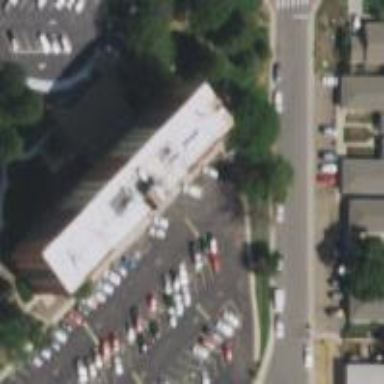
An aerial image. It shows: Part of building is shown in the image.